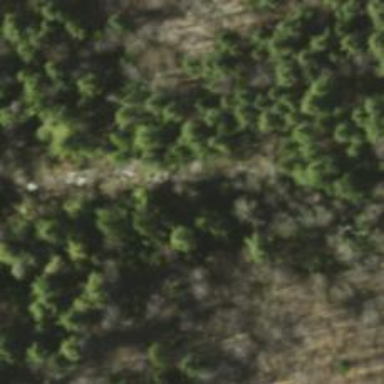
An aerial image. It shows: Path with excellent trail visibility.